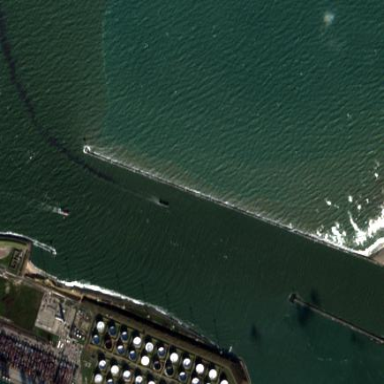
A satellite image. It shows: Breakwater structure.